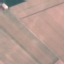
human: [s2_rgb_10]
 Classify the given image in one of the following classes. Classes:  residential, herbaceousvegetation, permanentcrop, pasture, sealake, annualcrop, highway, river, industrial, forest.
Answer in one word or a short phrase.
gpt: AnnualCrop